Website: lowes
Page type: customer-info-address
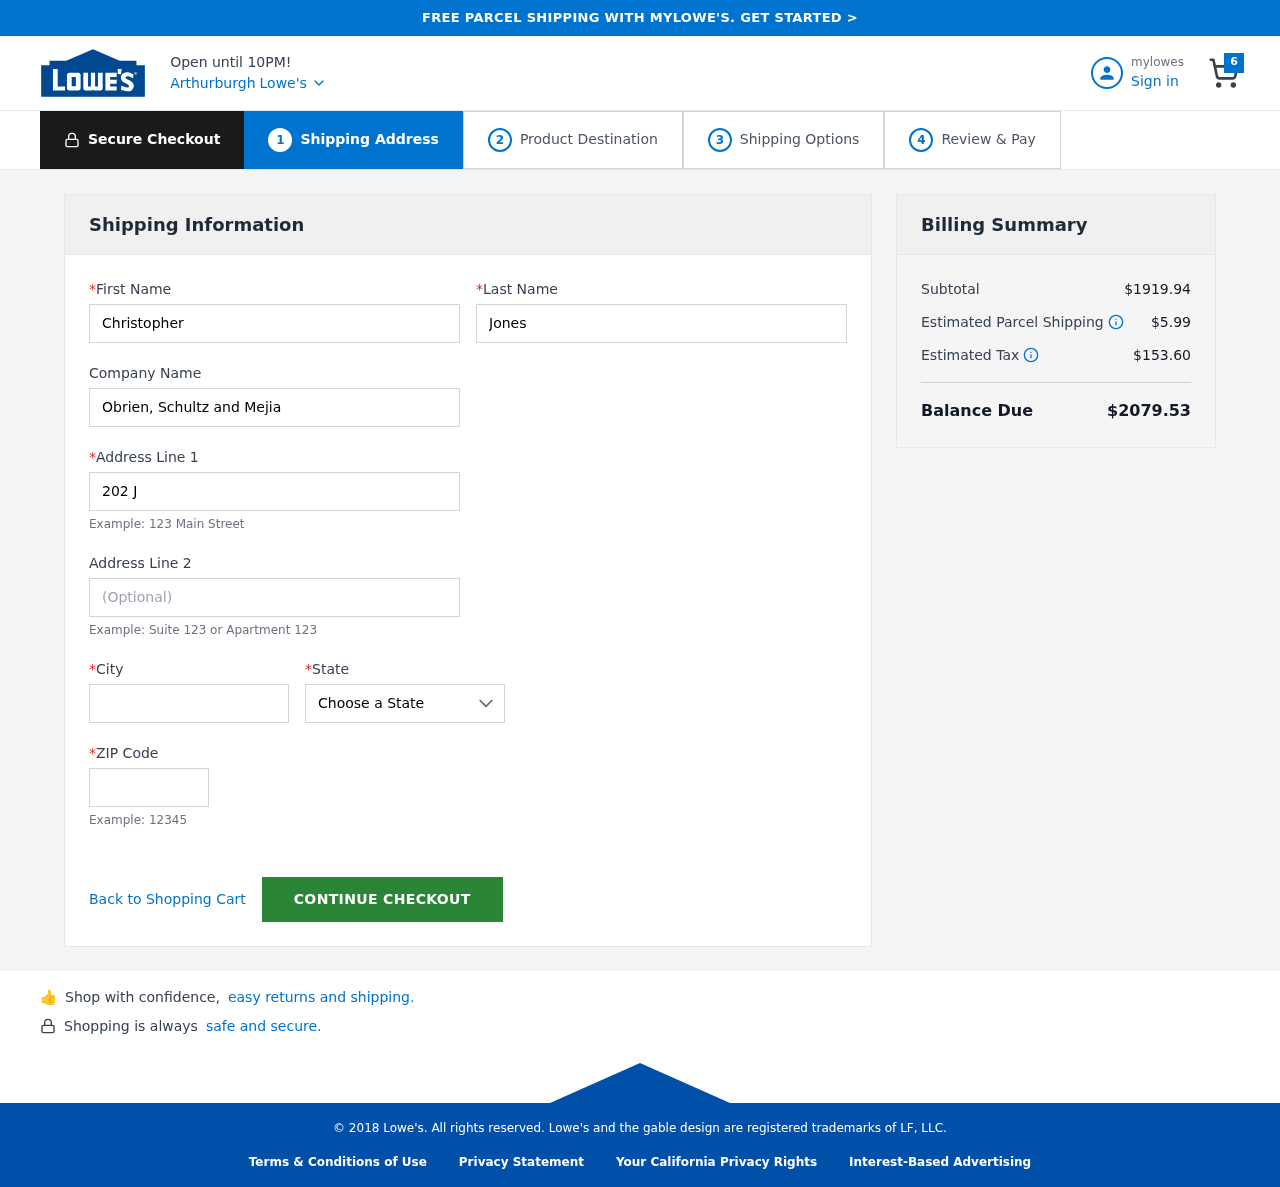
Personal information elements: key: PII_CITY
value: Arthurburgh
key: PII_COMPANY
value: Obrien, Schultz and Mejia
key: PII_FIRSTNAME
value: Christopher
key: PII_LASTNAME
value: Jones
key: PII_POSTCODE
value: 98362
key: PII_STATE
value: Maryland
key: PII_STREET
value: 202 Jeffrey Spur
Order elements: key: ORDER_NUM_ITEMS
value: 6
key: ORDER_SUBTOTAL
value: $1919.94
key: ORDER_SHIPPING_COST
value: $5.99
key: ORDER_TAX
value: $153.60
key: ORDER_TOTAL
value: $2079.53